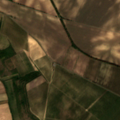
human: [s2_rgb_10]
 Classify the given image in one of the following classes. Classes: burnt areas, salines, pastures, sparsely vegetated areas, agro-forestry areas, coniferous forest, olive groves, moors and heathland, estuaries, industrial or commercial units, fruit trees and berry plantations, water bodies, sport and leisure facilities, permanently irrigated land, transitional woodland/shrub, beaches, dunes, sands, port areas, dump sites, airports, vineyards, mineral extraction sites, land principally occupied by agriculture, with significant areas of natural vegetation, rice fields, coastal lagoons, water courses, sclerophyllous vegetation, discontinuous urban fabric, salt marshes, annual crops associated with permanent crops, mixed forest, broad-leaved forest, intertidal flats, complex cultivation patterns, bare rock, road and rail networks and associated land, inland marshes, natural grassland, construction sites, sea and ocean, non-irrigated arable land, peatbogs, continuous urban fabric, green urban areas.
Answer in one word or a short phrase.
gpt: non-irrigated arable land, vineyards